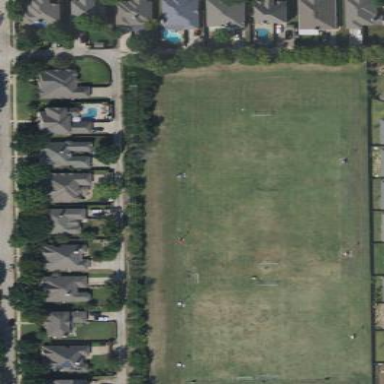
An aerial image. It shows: Grass pitch used for soccer.